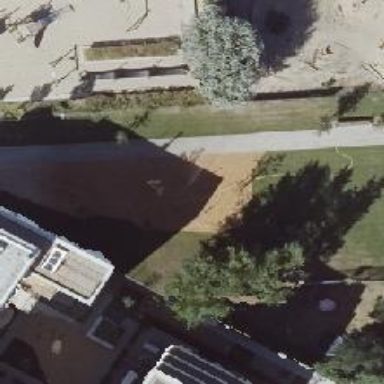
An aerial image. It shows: Hammock in the playground.